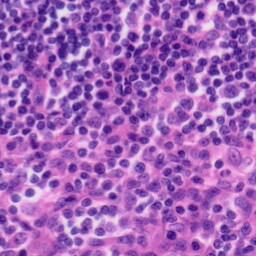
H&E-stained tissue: Tonsil